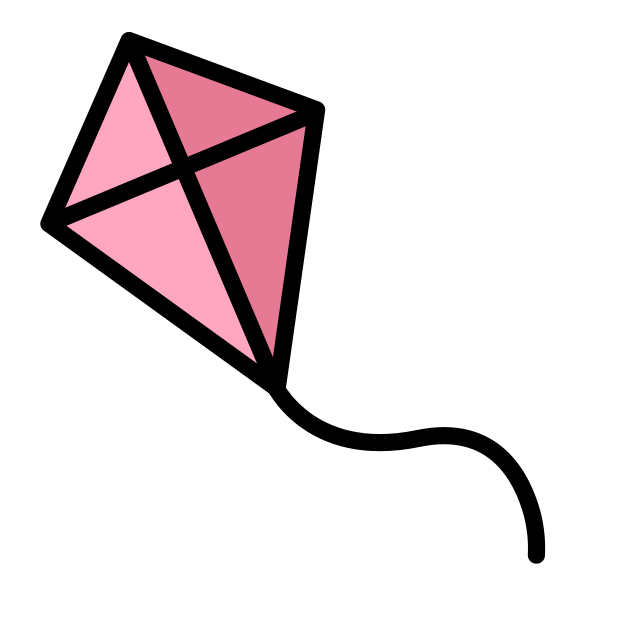
kite